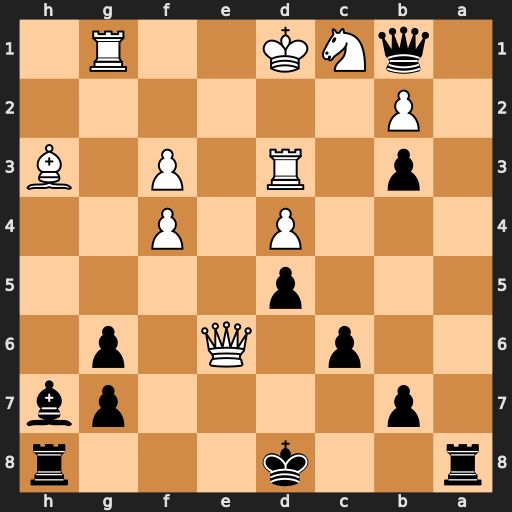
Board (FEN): r2k3r/1p4pb/2p1Q1p1/3p4/3P1P2/1p1R1P1B/1P6/1qNK2R1
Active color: b
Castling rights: -
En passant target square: -
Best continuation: Qc2+ Ke1 Re8 Qxe8+ Kxe8